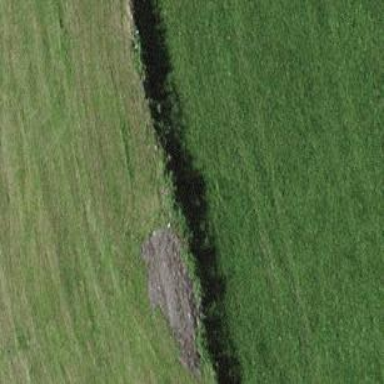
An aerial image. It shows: Wall made of dry stone.